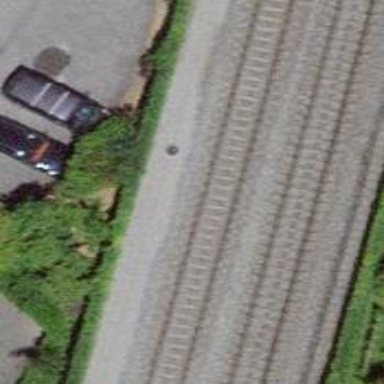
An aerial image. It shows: Single railway track with electrified contact line.